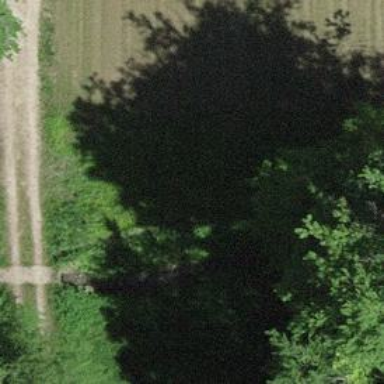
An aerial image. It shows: Path with grade3 tracktype.